Question: I have to get the min and max y for a linear expression, restricted by some linear inequalities in python.
You can see the equation and inequalities here that I have entered into Desmos:
'''
3x+12y = 1000
x > 30
x < 160
y < 60
y > 10
x + y > 180
'''

I can solve them by hand by drawing and crossing out the inequalities. But I cannot do that in Python.
What I have tried so far in Python is to get y=83.33 when x=0; x=333.33 when y=0;
After getting the min and max x,y I then apply the inequalities 1 by 1. But with every inequality I have to add the previous ones, and also do check if x or y has gone over certain range and so far and it is almost certain I will miss a check.
I looked at numpy and sympy, but could not figure out how to solve this using them. Can you suggest what / how can I use in order to get the range which the white arrow shows on the picture?
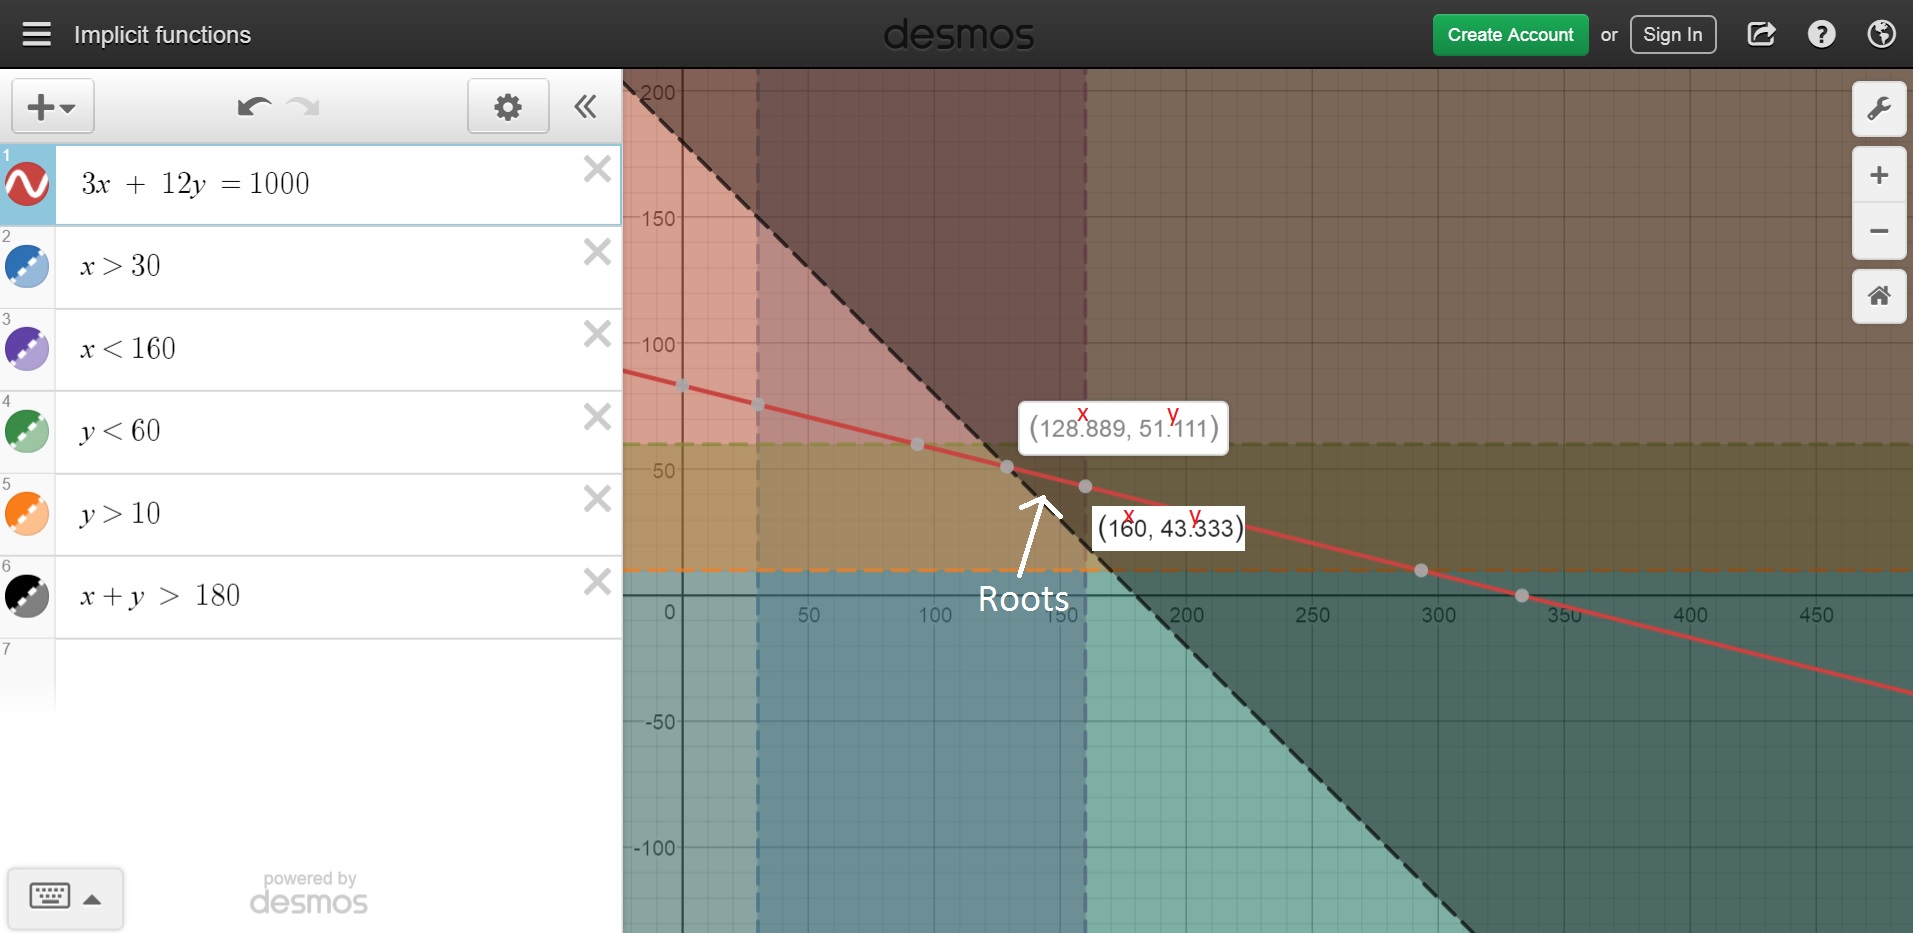
Answer: Yours is a problem in linear programming, where your equality and inequalities are the limitations and you want to minimize (then later maximize) the expression 'y'. The equality, inequalities, and expression are all linear, so that makes it linear programming. The 'scipy' package, using the 'scipy.optimize.linprog' function, can do this kind of linear programming.
Here is commented code to do what you want. Note that all the inequalities were slightly changed to include equality, which is necessary to have a maximum or minimum value of 'y'. To find the maximum value of 'y' the code instead finds the minimum value of '-y' then prints the additive inverse of that, since 'linprog' minimizes the objective function. Finally, the inequality restrictions must be "less than or equal to" in 'linprog', so I multiplied both sides of your inequality 'x + y > 180' by '-1' to get one, namely '-x + -y <= -180'. Ask if you have any questions.
'''
from scipy.optimize import linprog
# Set up values relating to both minimum and maximum values of y
coefficients_inequalities = [[-1, -1]] # require -1*x + -1*y <= -180
constants_inequalities = [-180]
coefficients_equalities = [[3, 12]] # require 3*x + 12*y = 1000
constants_equalities = [1000]
bounds_x = (30, 160) # require 30 <= x <= 160
bounds_y = (10, 60) # require 10 <= y <= 60
# Find and print the minimal value of y
coefficients_min_y = [0, 1] # minimize 0*x + 1*y
res = linprog(coefficients_min_y,
A_ub=coefficients_inequalities,
b_ub=constants_inequalities,
A_eq=coefficients_equalities,
b_eq=constants_equalities,
bounds=(bounds_x, bounds_y))
print('Minimum value of y =', res.fun)
# Find and print the maximal value of y = minimal value of -y
coefficients_max_y = [0, -1] # minimize 0*x + -1*y
res = linprog(coefficients_max_y,
A_ub=coefficients_inequalities,
b_ub=constants_inequalities,
A_eq=coefficients_equalities,
b_eq=constants_equalities,
bounds=(bounds_x, bounds_y))
print('Maximum value of y =', -res.fun) # opposite of value of -y
'''
The printout from that code is
'''
Minimum value of y = 43.<PHONE>
Maximum value of y = 51.<PHONE>
'''
which is correct within the precision of floating point. If you need the corresponding values of 'x', see the value of 'res.x' which is an array that gives the values of both 'x' and 'y' at the desired point--'x' is 'res.x[0]' and 'y' is 'res.x[1]'.